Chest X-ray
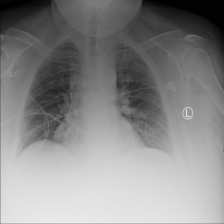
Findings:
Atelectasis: negative
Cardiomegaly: negative
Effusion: negative
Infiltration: positive
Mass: negative
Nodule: negative
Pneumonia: negative
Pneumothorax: negative
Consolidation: negative
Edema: negative
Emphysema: negative
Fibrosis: negative
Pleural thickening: negative
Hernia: negative